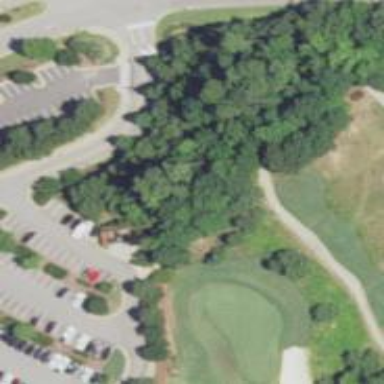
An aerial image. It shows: Path for both roads and golfers.